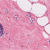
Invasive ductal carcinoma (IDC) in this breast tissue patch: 0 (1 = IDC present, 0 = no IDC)